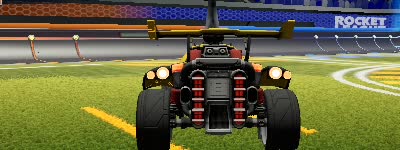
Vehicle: octane